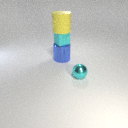
large blue metal cylinder below small cyan rubber cube